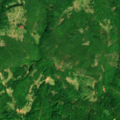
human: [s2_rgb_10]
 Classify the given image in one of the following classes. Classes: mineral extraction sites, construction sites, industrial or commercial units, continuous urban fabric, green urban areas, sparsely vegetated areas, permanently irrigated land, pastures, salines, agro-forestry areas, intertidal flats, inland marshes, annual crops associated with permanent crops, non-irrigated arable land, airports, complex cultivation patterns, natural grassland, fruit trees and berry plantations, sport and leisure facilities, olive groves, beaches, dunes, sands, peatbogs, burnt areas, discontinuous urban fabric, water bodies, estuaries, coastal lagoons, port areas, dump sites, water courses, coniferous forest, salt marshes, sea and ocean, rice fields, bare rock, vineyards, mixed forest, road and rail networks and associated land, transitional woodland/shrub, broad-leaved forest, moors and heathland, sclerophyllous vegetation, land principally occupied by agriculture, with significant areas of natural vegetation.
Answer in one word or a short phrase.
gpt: broad-leaved forest, transitional woodland/shrub